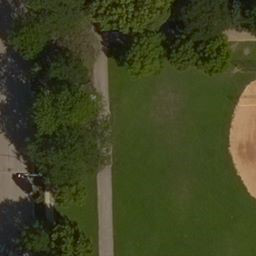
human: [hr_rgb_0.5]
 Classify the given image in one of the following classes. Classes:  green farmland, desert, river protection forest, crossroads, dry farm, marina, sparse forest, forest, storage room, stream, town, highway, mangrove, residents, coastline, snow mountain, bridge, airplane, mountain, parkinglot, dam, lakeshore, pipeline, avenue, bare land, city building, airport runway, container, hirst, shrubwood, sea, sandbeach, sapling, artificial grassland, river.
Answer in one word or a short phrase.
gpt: artificial grassland